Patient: sex M, age 46
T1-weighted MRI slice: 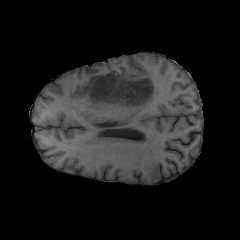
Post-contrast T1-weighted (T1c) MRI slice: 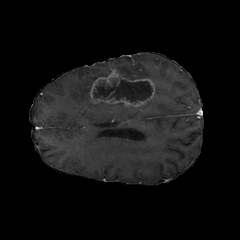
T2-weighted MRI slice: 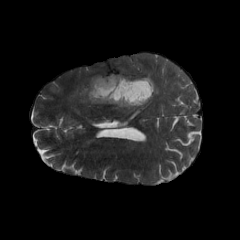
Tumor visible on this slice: yes
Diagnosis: Glioblastoma, IDH-wildtype
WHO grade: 4